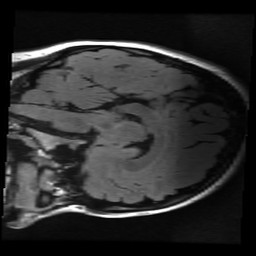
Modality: FLAIR
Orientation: sagittal
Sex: female
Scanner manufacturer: ge
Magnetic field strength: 3 T
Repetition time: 9 s
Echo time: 0.1237 s